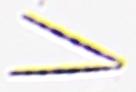
Label: Thalassionema